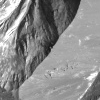
Atmospheric dust classification: not_dusty